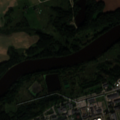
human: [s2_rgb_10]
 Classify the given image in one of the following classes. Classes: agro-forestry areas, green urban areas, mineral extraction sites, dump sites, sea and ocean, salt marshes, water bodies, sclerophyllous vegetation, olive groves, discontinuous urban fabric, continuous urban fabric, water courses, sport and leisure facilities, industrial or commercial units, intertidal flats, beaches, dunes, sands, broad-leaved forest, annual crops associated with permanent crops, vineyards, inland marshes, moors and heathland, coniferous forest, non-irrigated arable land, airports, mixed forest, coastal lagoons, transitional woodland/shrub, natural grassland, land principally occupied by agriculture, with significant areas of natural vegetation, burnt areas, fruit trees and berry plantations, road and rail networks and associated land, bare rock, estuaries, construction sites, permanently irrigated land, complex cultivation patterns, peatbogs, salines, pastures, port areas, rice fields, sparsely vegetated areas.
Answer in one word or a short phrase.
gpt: industrial or commercial units, non-irrigated arable land, complex cultivation patterns, land principally occupied by agriculture, with significant areas of natural vegetation, broad-leaved forest, water courses